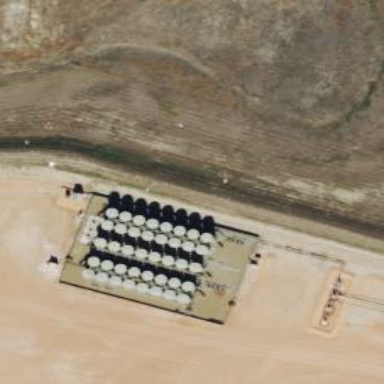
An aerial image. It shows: Storage tank that is man-made.